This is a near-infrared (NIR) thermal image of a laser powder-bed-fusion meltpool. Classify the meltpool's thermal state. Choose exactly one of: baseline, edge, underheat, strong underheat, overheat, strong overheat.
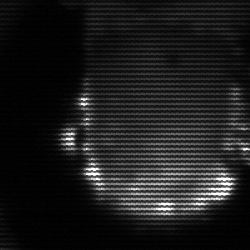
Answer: baseline